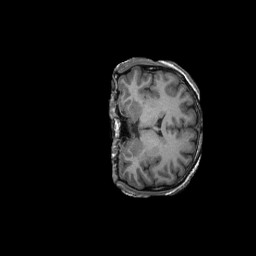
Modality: T1w
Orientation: coronal
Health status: ill
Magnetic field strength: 3 T